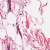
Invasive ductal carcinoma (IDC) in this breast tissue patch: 0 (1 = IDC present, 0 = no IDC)